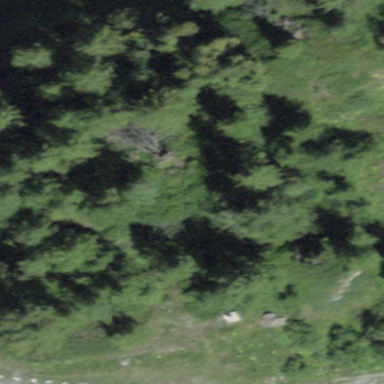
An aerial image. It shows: Mixed leaf woodland.